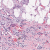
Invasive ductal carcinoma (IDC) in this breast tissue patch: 1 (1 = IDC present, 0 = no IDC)